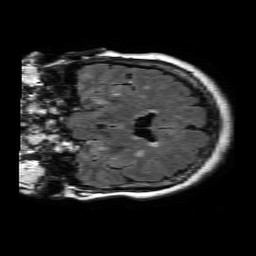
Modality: FLAIR
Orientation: coronal
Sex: female
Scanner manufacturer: philips
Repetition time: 11 s
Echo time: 0.125 s